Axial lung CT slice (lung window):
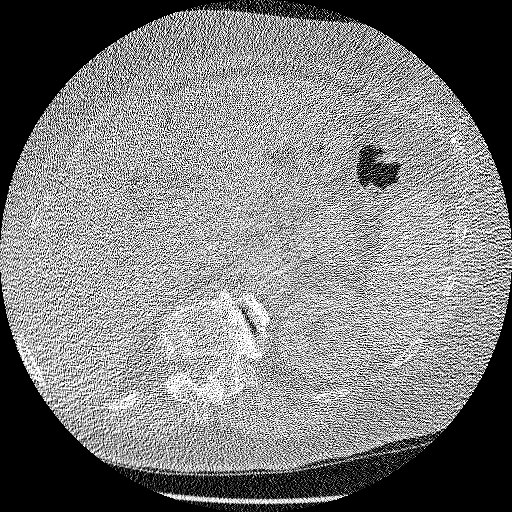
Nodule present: no